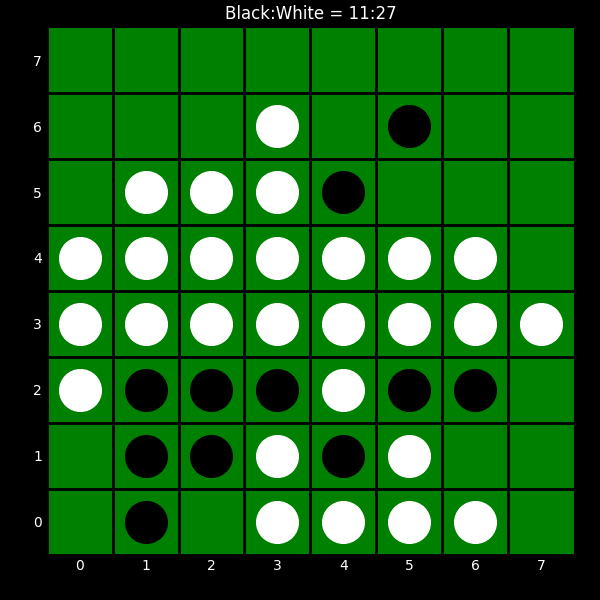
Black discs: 11
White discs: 27